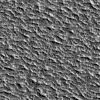
Atmospheric dust classification: not_dusty